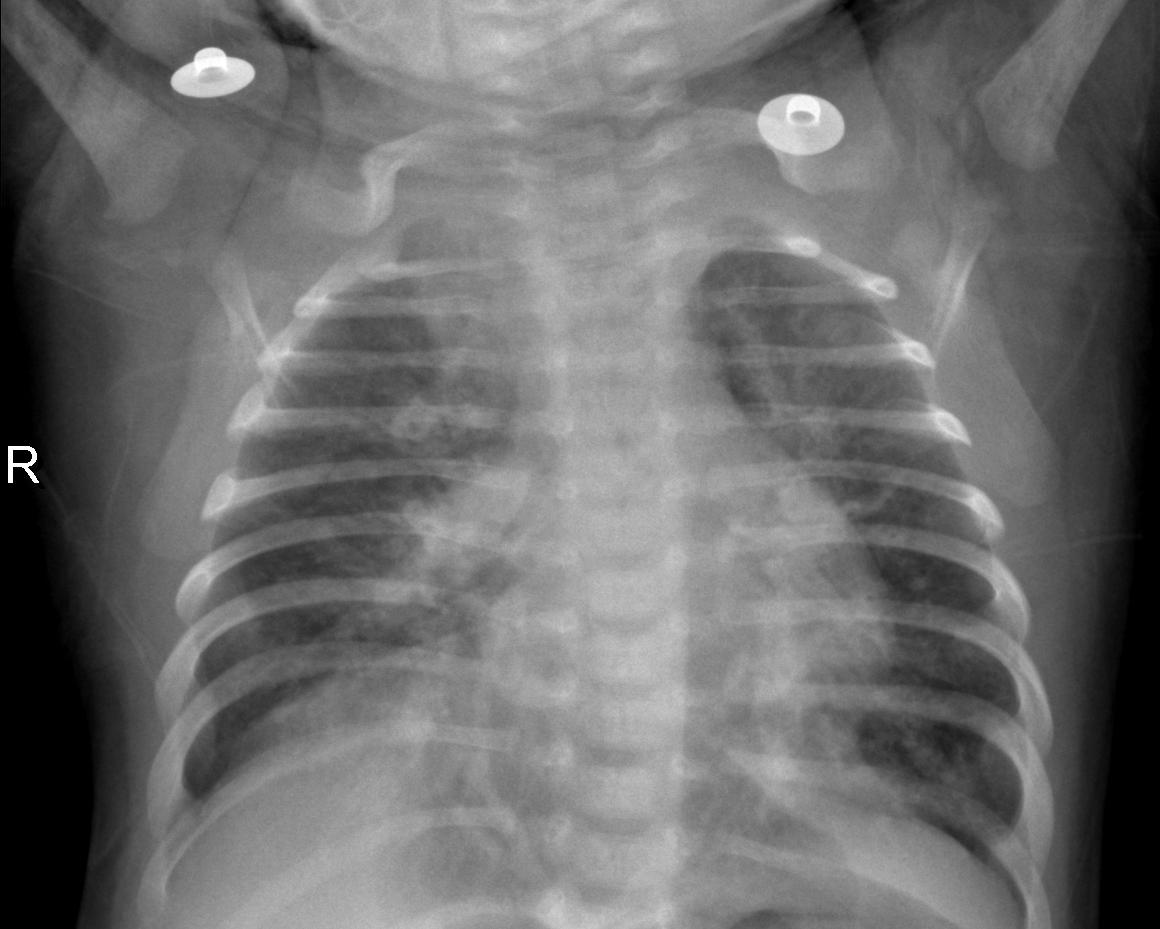
Diagnosis: PNEUMONIA